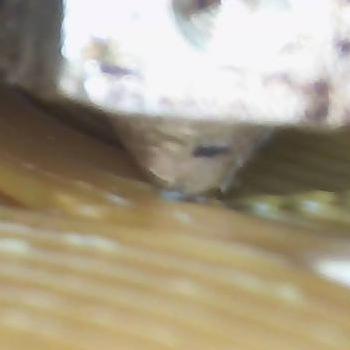
Flow rate: 300%